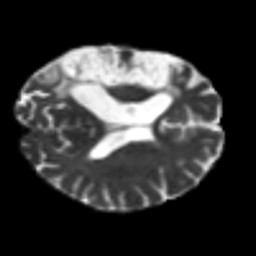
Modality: T2w
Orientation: axial
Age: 39
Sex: female
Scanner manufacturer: siemens
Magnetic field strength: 3 T
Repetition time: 7.3 s
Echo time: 0.087 s